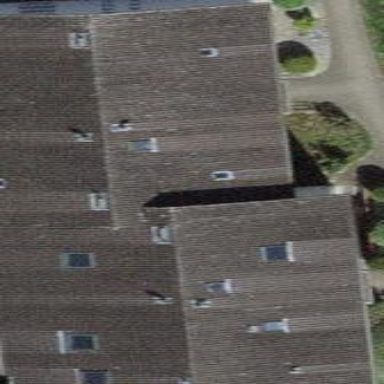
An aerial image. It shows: Building with tile roof.